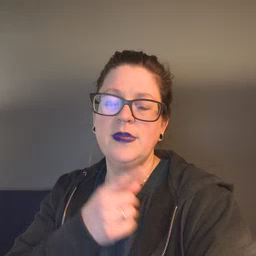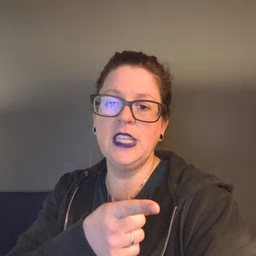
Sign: there